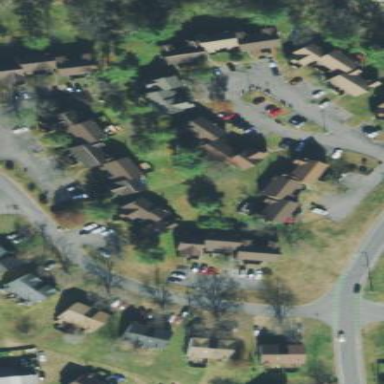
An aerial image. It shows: Residential neighbourhood.